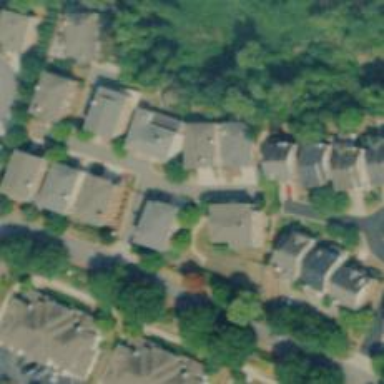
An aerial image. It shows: Asphalt road in residential area.